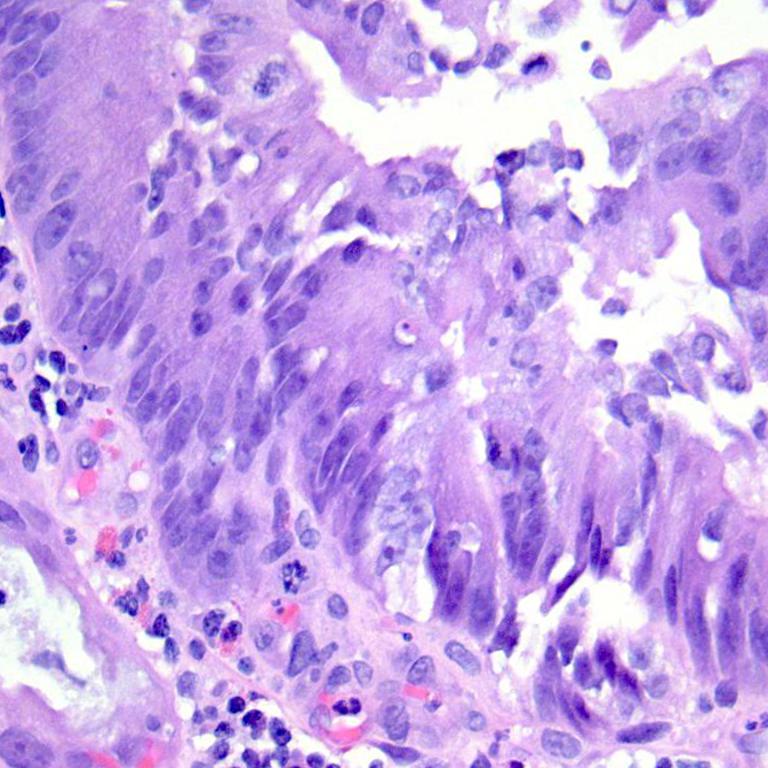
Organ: colon
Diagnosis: adenocarcinomas